Question: I am using AndEngine, I want to draw a line in the top as a roof of my screen .. and one in the bottom as a ground.
How to get their coordinates?
'''
final Line line = new Line(StartX, StartY, lastX,
lastY, this.getVertexBufferObjectManager());
'''

A picture demonstrating what I mean. The black lines are the one I want, the red dots are the coordinations I need to draw the black lines.
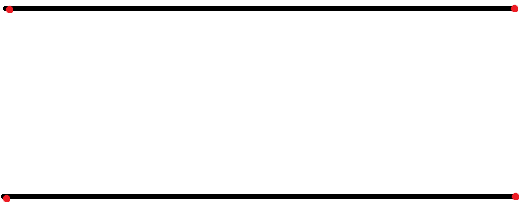
Answer: I found it, the roof is
'''
line1 = new Line(0, 0, width,
0, getVertexBufferObjectManager());
'''
and the ground
'''
line1 = new Line(0, width, height,
width, getVertexBufferObjectManager());
'''
by using ur screen ratios.